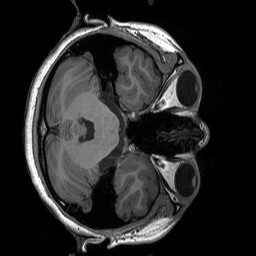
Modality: T1w
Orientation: axial
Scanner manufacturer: siemens
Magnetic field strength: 3 T
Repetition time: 1.76 s
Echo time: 0.0022 s